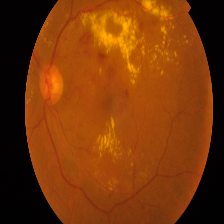
Diabetic retinopathy grade: Proliferative DR